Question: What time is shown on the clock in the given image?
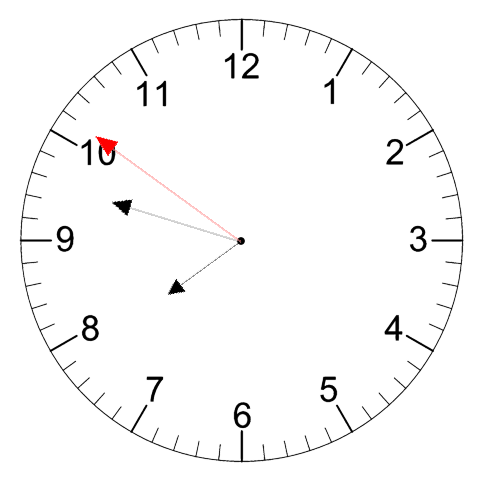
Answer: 07:47:51